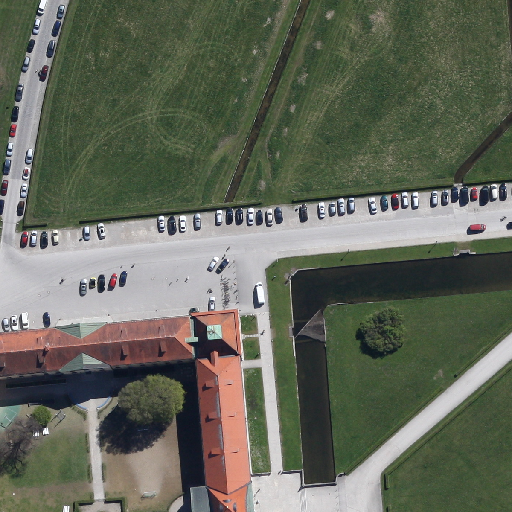
Referring expression: car